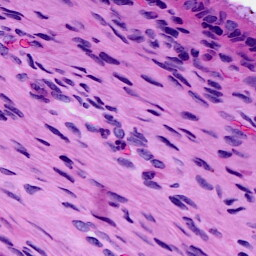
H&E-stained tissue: Cervix